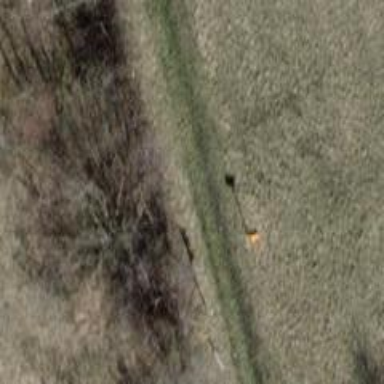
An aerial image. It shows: Aerial marker.